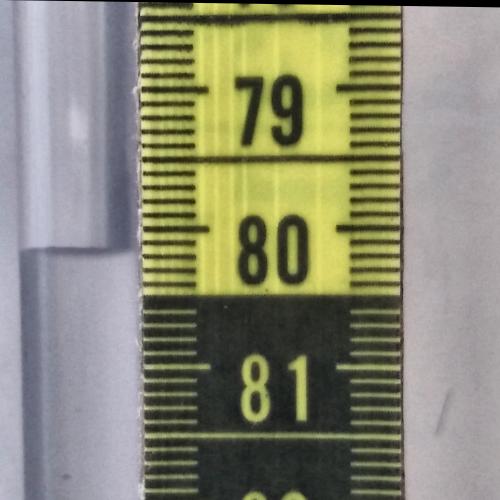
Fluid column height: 80.2 cm